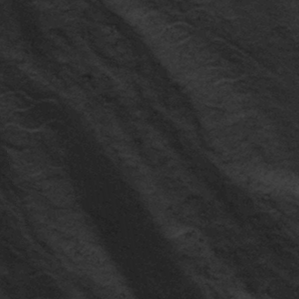
Label: frost